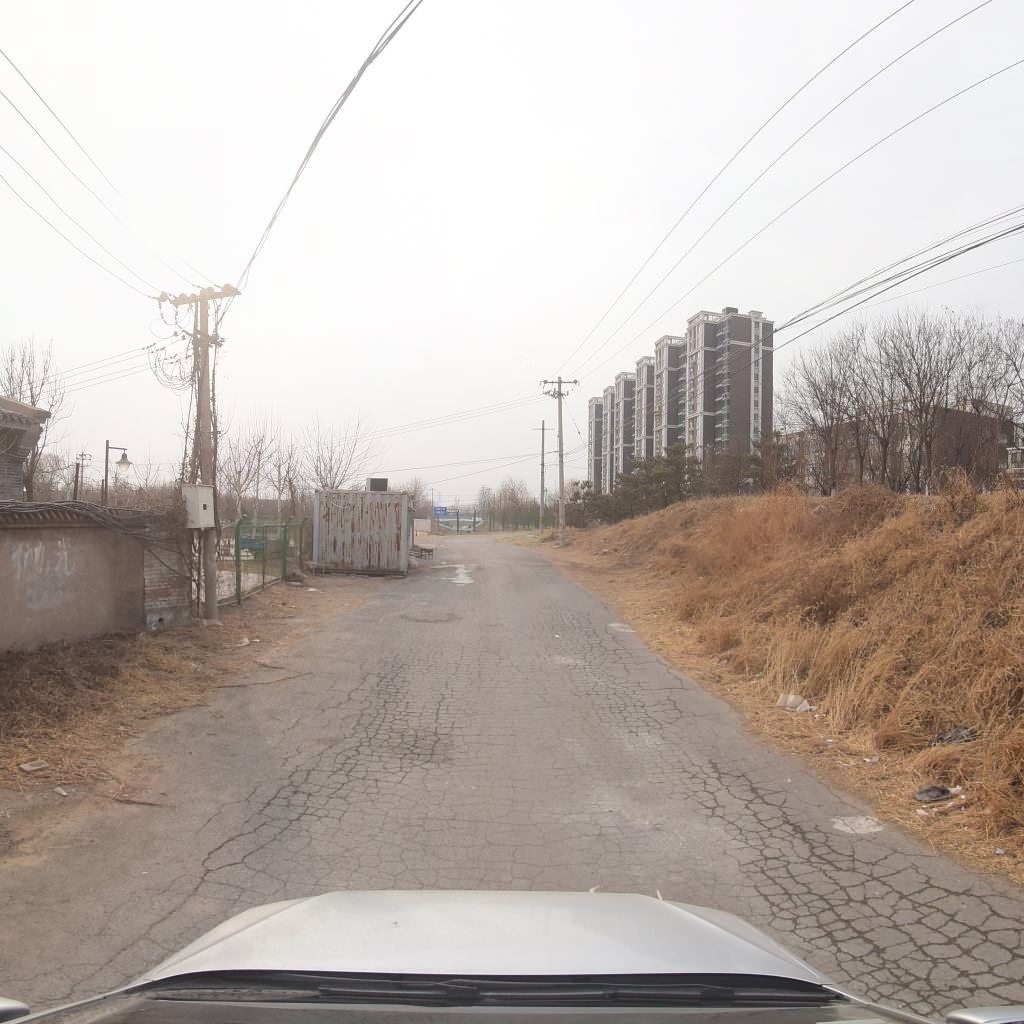
Region: Fengtai
Road damage annotations: manhole cover, alligator crack